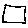
Label: square